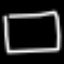
Label: square